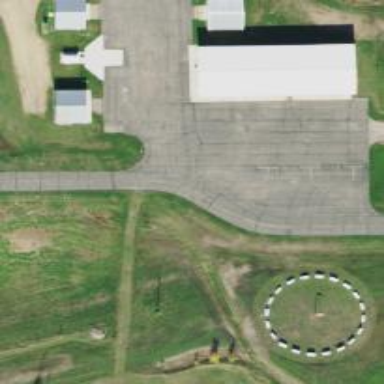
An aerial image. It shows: Asphalt taxiway at the airport.